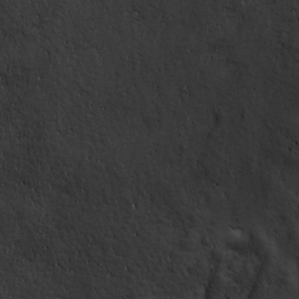
Label: non_frost